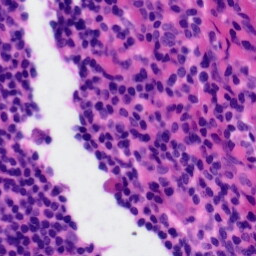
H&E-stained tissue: Tonsil